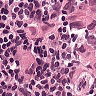
Metastatic tissue present: yes